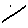
Label: line